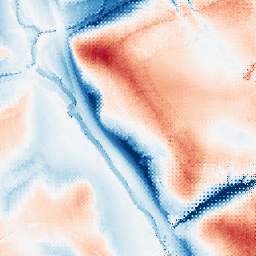
Category: classical
Decomposition family: gaussian
Decomposition parameters: sigma: 20
Upsampling method: regularized
Upsampling parameters: scale: 2
lambda_reg: 0.1
Upsampling scale: 2